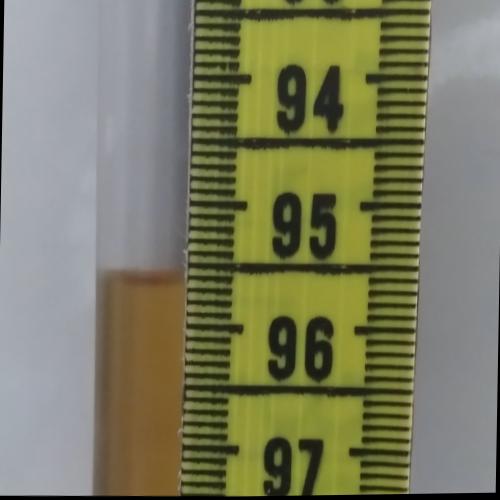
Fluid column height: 95.6 cm